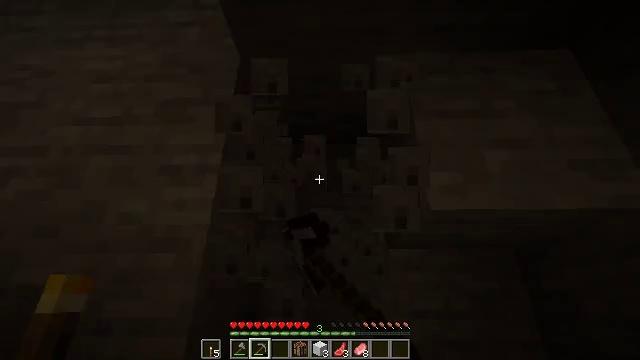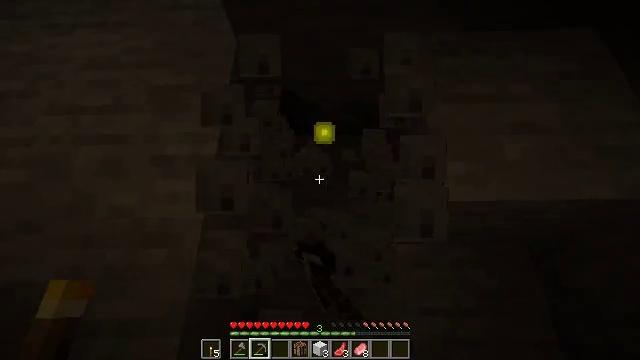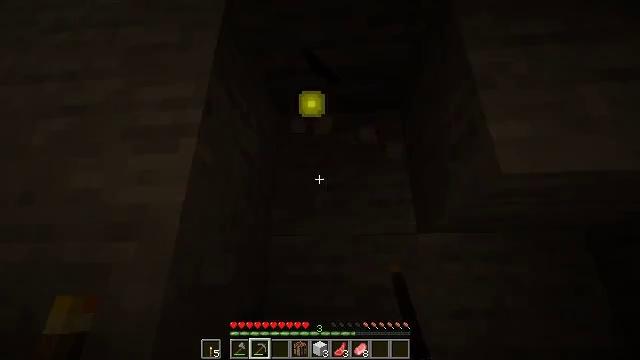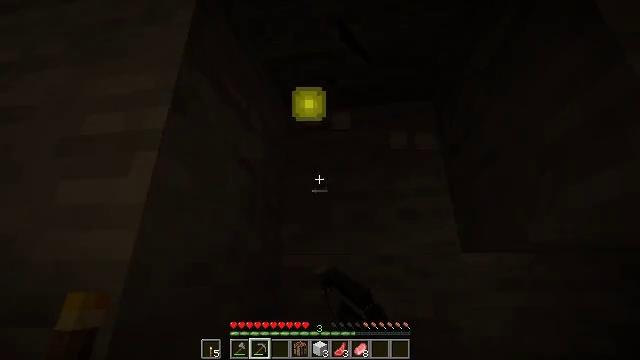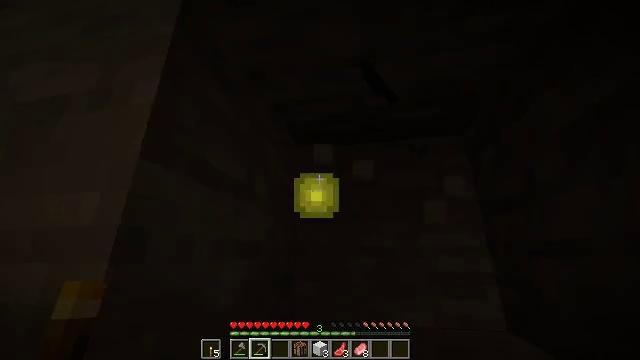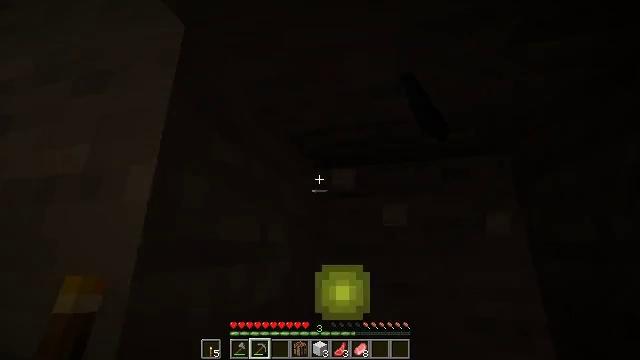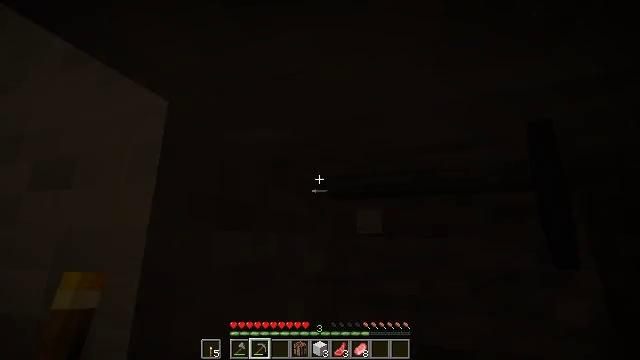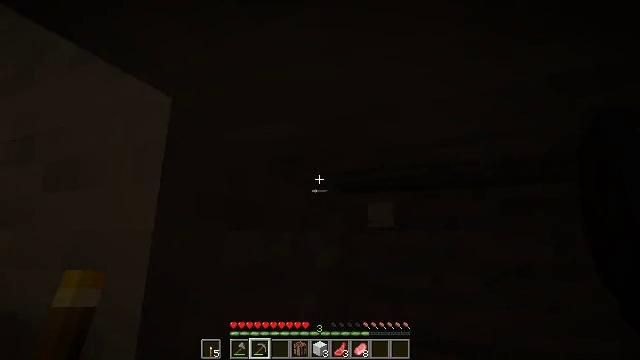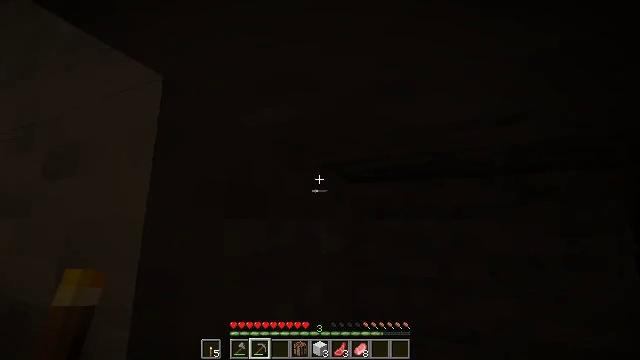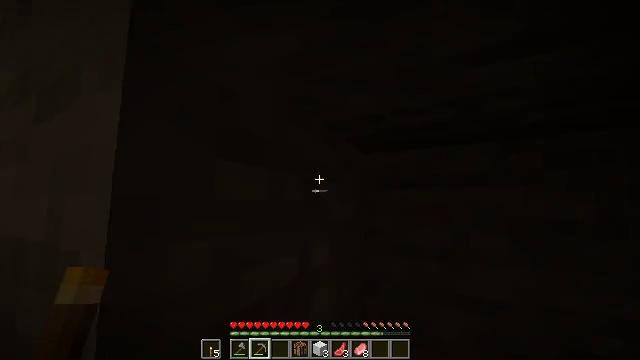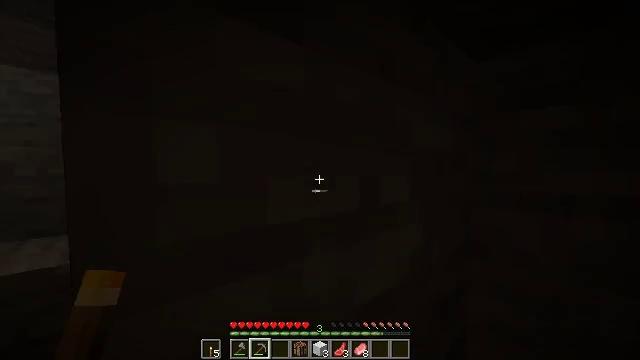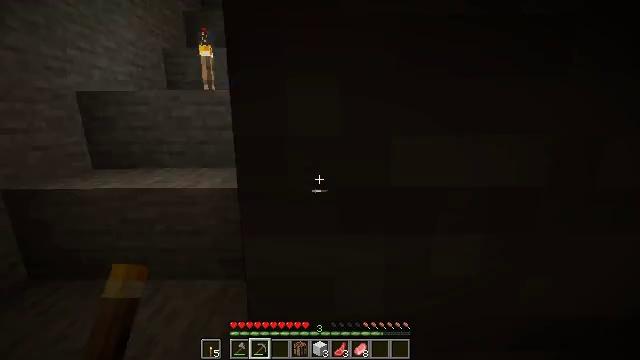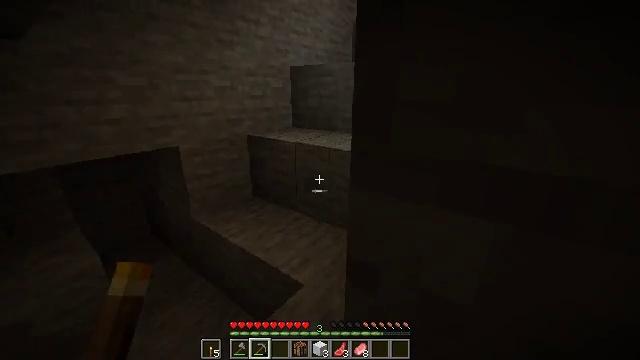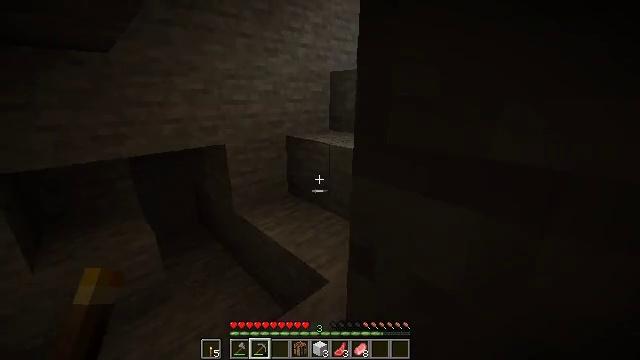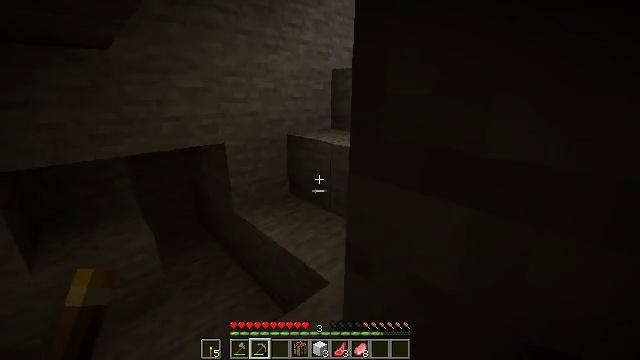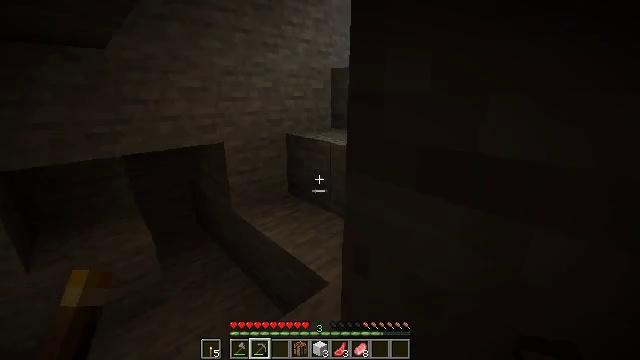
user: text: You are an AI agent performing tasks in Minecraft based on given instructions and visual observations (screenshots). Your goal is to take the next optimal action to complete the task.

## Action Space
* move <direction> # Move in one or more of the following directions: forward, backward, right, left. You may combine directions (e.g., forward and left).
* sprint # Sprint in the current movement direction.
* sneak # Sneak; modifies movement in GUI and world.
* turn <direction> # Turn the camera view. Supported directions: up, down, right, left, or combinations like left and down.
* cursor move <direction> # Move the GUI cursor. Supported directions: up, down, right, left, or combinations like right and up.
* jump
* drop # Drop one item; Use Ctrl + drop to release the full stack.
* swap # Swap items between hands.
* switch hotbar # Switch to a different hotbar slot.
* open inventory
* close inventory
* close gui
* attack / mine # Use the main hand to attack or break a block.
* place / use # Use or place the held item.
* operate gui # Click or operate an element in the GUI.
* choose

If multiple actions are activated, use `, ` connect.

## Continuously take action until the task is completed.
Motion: motion action
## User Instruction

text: Mine the torch on the wall.
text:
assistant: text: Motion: move forward, attack / mine
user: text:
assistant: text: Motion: move forward, sprint, turn left and down, attack / mine
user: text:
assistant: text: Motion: move forward, sprint, turn left and down, jump
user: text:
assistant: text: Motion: move forward, sprint, turn left and down, jump
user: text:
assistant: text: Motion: move forward, sprint, turn left and down, jump
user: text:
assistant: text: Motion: move forward, sprint, turn left and down, jump
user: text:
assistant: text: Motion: move forward, sprint, turn left and down, jump
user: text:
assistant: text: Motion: move forward, sprint, turn left and down
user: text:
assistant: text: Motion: move forward, turn left and down
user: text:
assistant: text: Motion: move forward, turn left and down
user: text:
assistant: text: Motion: turn left and down
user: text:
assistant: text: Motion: turn left and down
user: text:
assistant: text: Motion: turn left
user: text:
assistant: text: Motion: no_op
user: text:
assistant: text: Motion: sprint
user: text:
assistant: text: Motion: sprint
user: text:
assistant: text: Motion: move forward, sprint
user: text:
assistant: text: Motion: move forward, sprint, turn up
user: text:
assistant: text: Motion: move forward, sprint, turn up
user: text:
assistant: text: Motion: move forward, sprint, turn up
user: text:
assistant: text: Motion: move forward, sprint, turn left and up
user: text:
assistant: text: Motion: move forward, sprint, turn up
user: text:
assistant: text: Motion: move forward, sprint, turn right and up
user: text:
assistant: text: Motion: move forward, sprint, turn right and up
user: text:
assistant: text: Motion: move forward, sprint, turn right and up
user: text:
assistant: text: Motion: move forward, sprint, turn right and up
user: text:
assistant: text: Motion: move forward, sprint, turn right and up
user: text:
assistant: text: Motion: move forward, sprint
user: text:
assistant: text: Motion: move forward, sprint
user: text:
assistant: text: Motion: move forward, sprint, jump